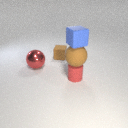
small red rubber cylinder to the right of small brown rubber cube